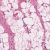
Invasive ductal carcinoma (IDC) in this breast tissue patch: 1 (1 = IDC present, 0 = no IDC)